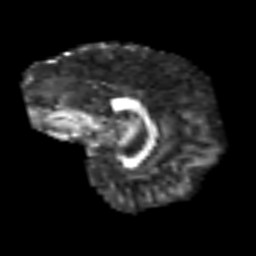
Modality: FA
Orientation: sagittal
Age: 58
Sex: male
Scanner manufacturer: siemens
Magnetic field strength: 3 T
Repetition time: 3.2 s
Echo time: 0.081 s